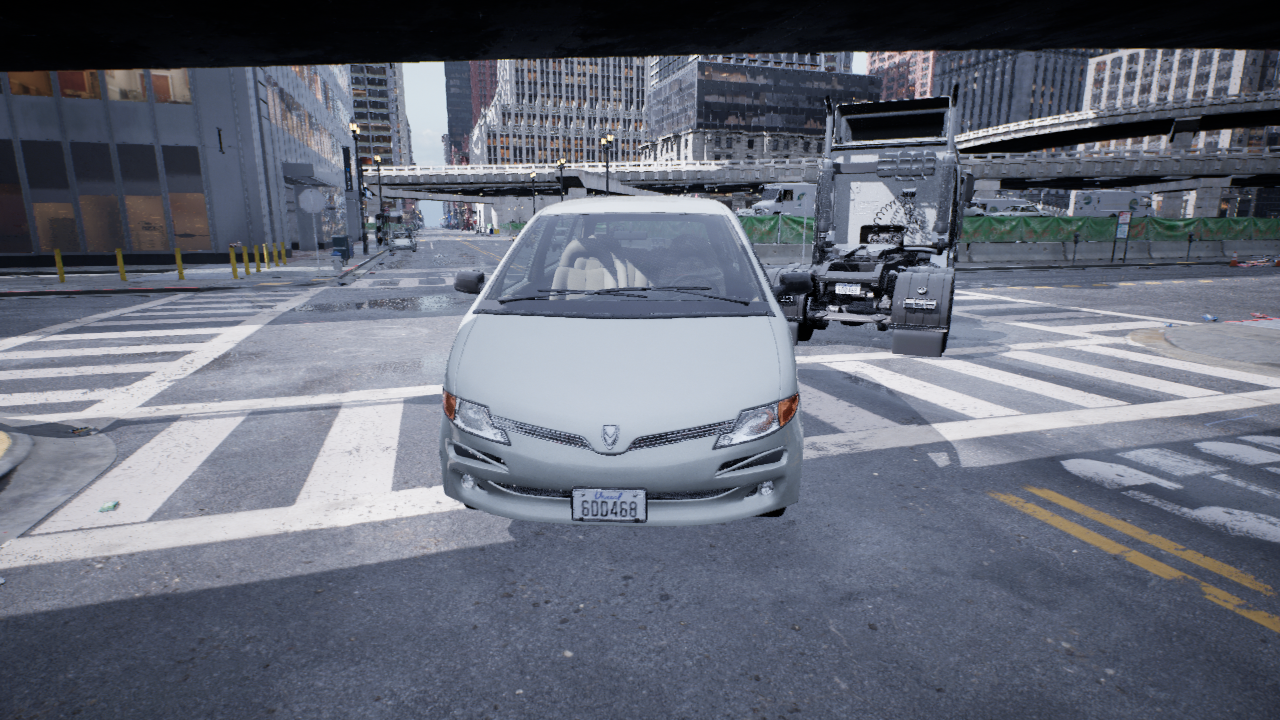
Venue: intersection
Lighting: overcast
Vehicle rig: minivan